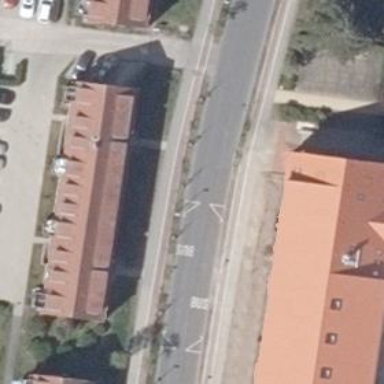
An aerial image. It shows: Public transport stop position.